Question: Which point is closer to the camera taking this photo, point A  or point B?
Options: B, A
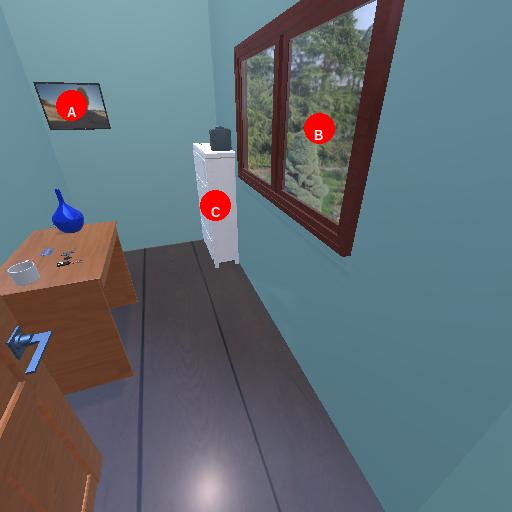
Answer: B